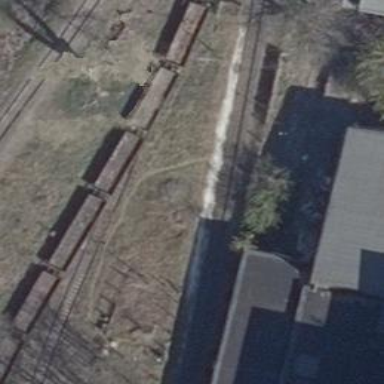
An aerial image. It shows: Rail spur service.